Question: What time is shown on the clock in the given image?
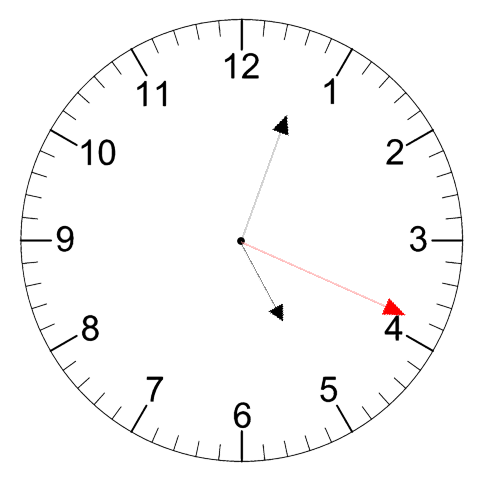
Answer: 05:03:19